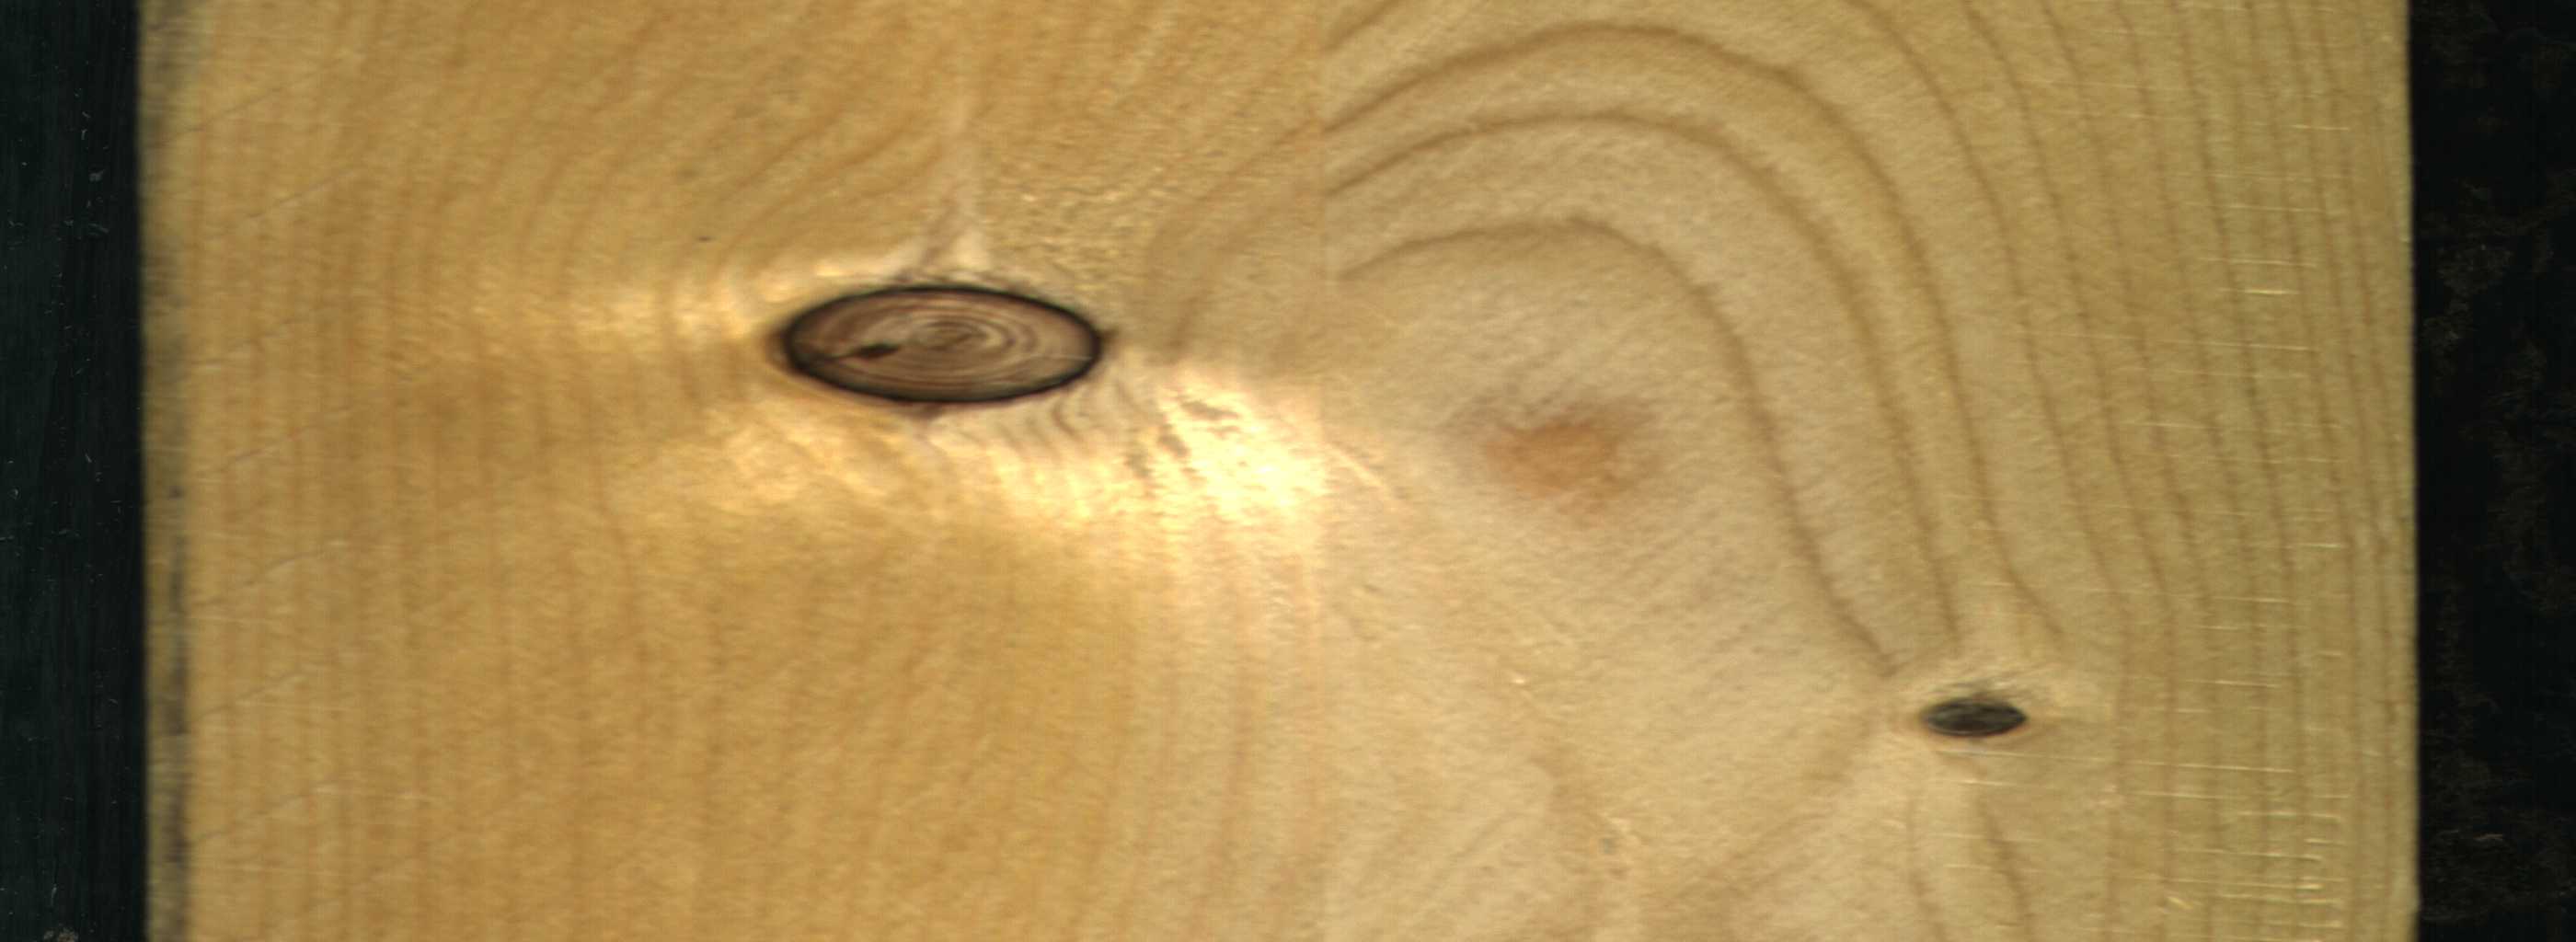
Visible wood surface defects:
Blue_Stain
Dead_Knot
Dead_Knot